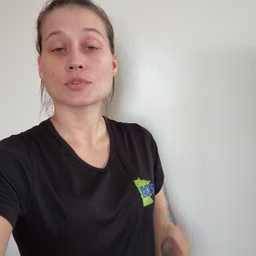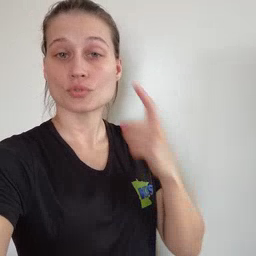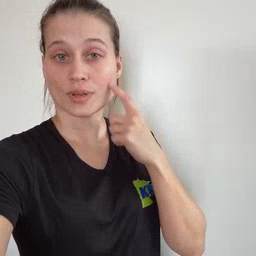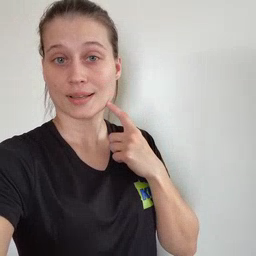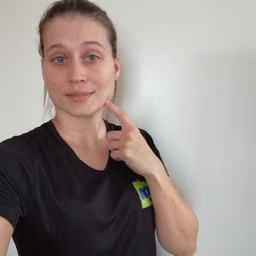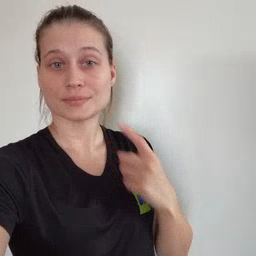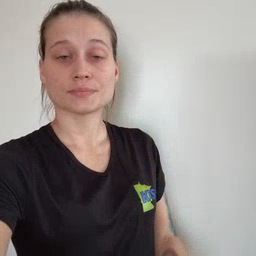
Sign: cry